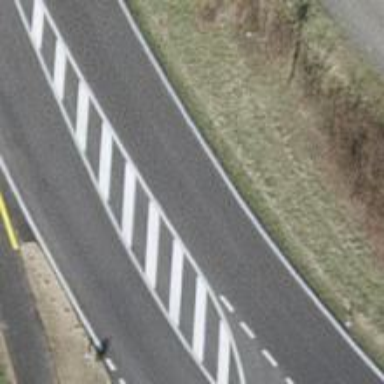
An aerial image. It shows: Asphalt road classified as primary highway.